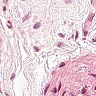
Metastatic tissue present: no